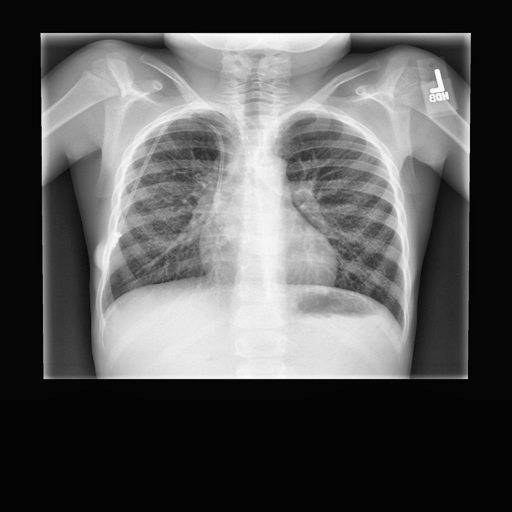
Finding: NORMAL